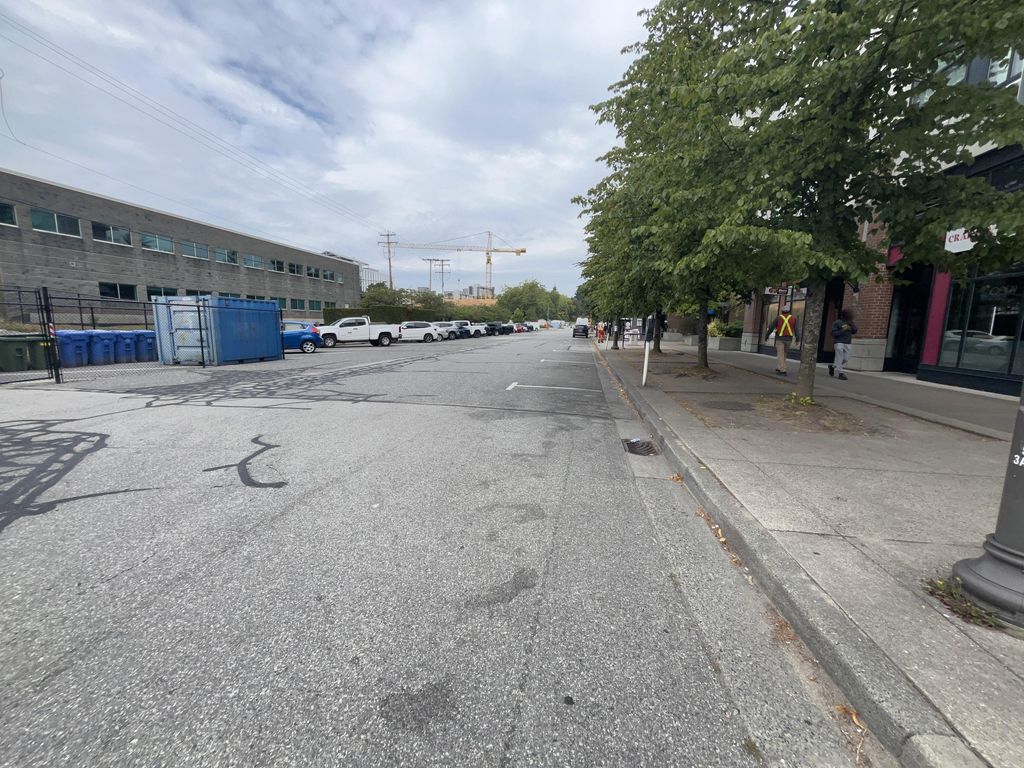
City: vancouver